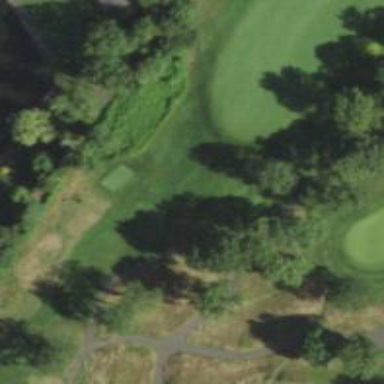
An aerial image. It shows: Path for both road and golf.